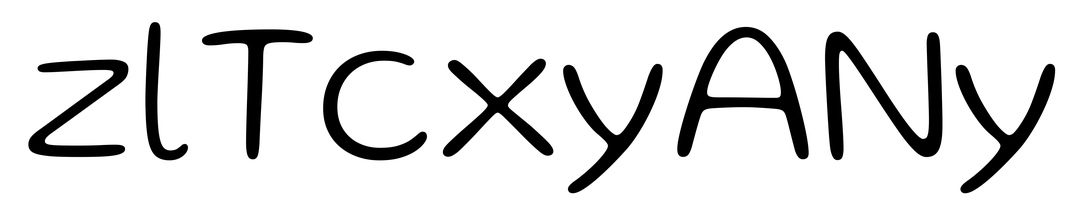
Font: Gluten_ExtraLight